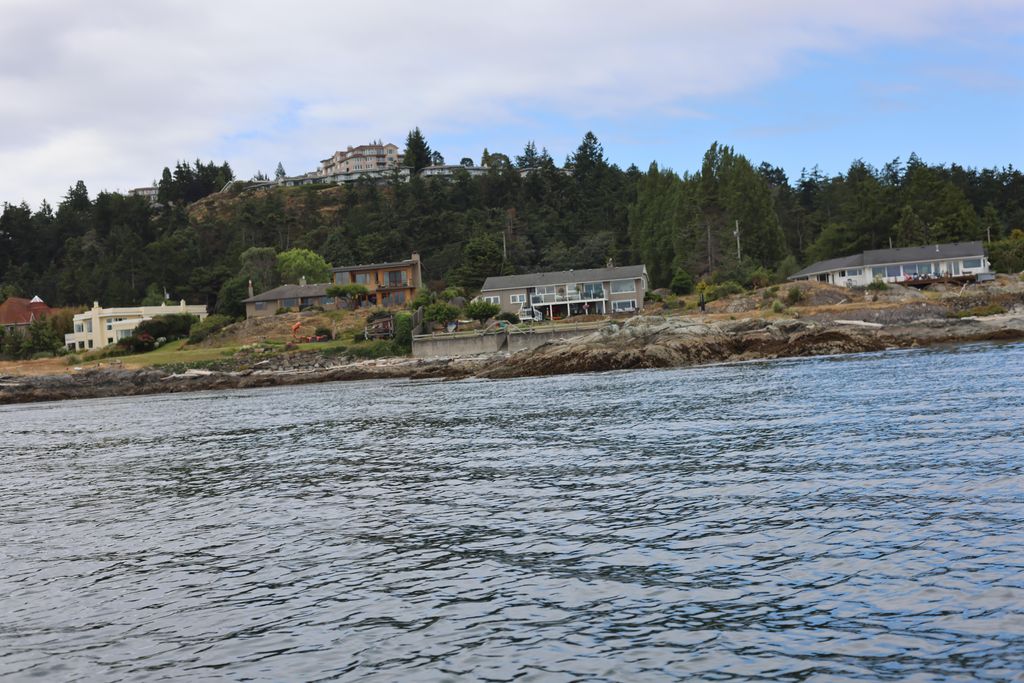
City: victoria